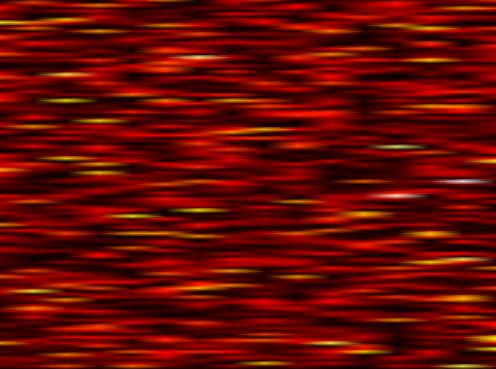
Label: OFDM